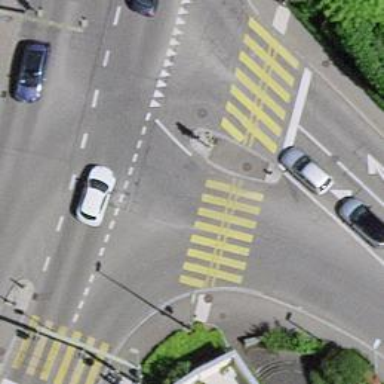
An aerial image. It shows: Crossing with zebra markings regulated by traffic signals.